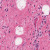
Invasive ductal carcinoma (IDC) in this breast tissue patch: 0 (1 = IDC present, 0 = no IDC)